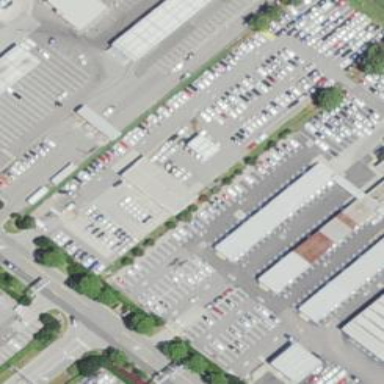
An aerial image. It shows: Car rental facility.